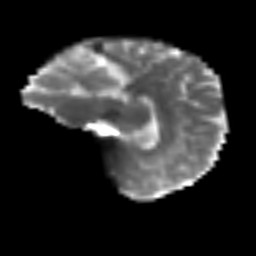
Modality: T2w
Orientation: sagittal
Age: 59
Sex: female
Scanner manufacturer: siemens
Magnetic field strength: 3 T
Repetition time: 3.2 s
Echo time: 0.081 s